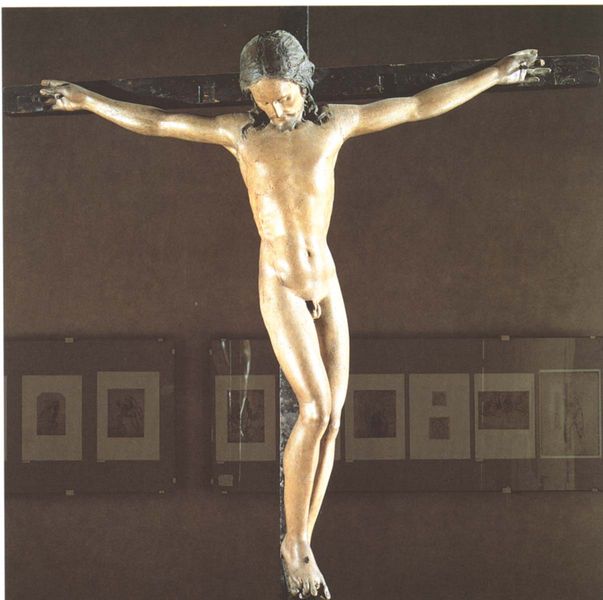
Titel: Kruzifix
Künstler: Michelangelo
Institution: Florenz, Casa Buonarotti
Schlagwörter: akt, gott, hand, kopf, körper, mann, nackt, hell, hintergrund, holz, licht, schwarz, blick, bart, wand, arm, arme, augen, bild, hände, kirche, figur, haare, gotik, locken, skulptur, beine, füße, bilder, glanz, nabel, glatt, plastik, nagel, nägel, foto, penis, kreuz, religion, altar, schnitzerei, ausstellung, christus, jesus, jesus christus, kreuzigung, stigmata, romanik, kruzifix, museum, gekreuzigt, christentum, erlösung, niedrig, gekreuzigter, inri, dreinageltypus, hängt, hold, ausstellungsraum, nieder, naase, dreinageltyp, hängender kopf, hangen, nsbel